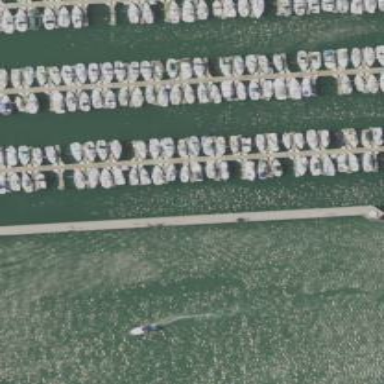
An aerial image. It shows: Man-made pier.